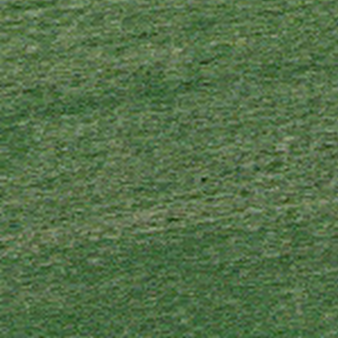
Label: other